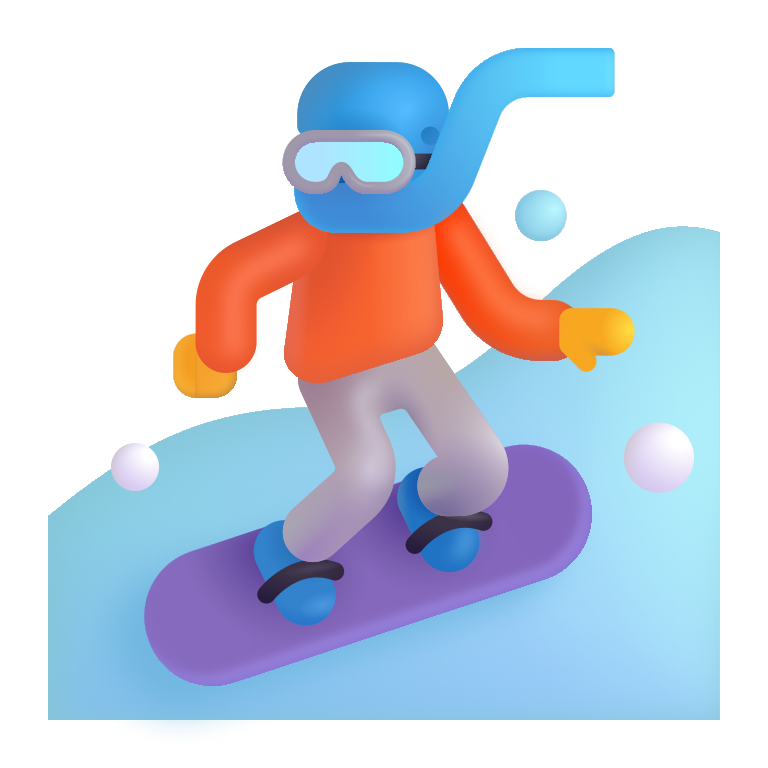
snowboarder color default